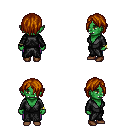
a pixel art fantasy rpg character, female body template, orc, green skin, gray robe, magenta pants, brunette bangs hairstyle, bracelets, brown shoes, four views (front, back, left, right), 2x2 character sprite sheet, small pixel art, hard edges, no anti-aliasing